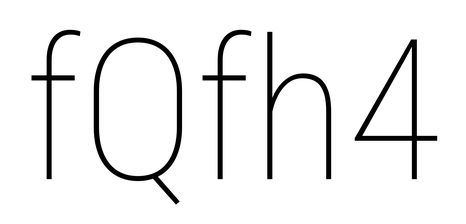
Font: Roboto_Condensed_Thin